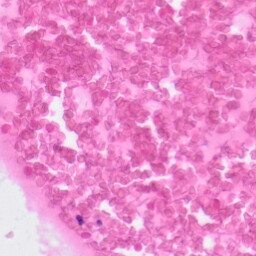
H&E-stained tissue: Colon